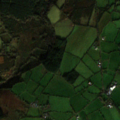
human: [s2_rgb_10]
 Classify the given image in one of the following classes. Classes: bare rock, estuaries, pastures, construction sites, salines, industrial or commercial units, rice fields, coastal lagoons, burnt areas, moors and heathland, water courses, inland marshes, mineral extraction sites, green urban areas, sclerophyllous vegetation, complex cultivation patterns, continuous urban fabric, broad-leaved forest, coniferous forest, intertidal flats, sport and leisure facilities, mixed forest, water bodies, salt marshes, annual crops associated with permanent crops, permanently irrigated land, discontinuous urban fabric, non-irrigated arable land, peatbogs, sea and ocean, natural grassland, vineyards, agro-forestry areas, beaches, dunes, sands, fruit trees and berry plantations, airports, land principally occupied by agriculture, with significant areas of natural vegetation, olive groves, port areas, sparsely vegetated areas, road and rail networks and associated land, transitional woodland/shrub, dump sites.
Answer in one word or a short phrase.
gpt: pastures, coniferous forest, peatbogs